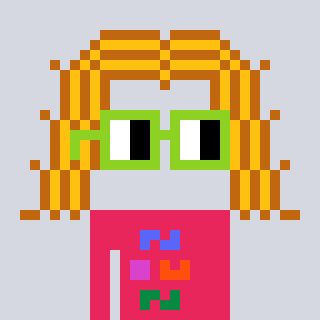
a pixel art character with square light green glasses, a hair-shaped head and a redpinkish-colored body on a cool background